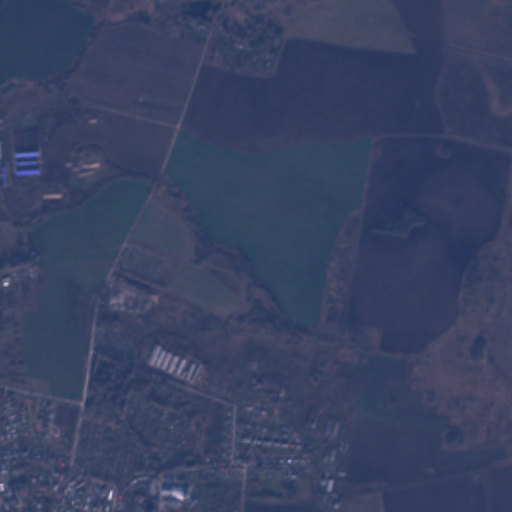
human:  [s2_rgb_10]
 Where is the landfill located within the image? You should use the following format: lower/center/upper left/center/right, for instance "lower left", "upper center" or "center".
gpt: The landfill is located in the center left of the image.
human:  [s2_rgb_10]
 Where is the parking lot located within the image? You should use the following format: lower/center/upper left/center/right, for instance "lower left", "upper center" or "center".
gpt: The parking lot is located in the lower left of the image.
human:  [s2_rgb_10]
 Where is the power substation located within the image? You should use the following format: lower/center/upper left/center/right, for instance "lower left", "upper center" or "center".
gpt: The power substation is located in the lower left of the image.
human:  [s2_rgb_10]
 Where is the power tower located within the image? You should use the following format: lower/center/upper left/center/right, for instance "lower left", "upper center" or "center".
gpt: There is no power tower in the image.